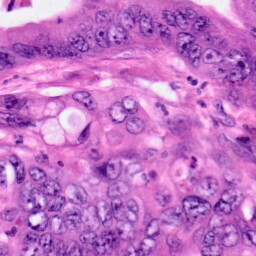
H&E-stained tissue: Pancreatic